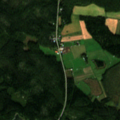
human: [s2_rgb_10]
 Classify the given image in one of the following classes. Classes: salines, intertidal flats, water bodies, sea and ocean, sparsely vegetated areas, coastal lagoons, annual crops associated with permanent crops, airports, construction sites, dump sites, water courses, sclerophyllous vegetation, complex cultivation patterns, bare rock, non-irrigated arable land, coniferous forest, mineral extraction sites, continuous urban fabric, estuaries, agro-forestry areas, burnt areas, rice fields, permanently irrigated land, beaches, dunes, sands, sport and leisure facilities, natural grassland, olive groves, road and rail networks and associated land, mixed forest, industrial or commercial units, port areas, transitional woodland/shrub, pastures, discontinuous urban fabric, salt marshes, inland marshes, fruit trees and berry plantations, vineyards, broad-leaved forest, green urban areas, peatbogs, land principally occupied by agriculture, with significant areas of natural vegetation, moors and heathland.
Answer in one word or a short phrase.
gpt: non-irrigated arable land, land principally occupied by agriculture, with significant areas of natural vegetation, coniferous forest, mixed forest